Question: I am trying to solve a sql query where there are three table TABLE 1, TABLE 2 AND TABLE3 as in given image below

as in Table1 there are two columns user_id and user_name . in table 2 there are three columns id1(auto generated) , user_id (same as table1's user_id) and role_id. In table 3 again there are three columns id2(auto generated), role_id(same as table2's role_id) and role_name. Finally i am expecting a resulted table as given resultant table where there is a choosen rows and separated by comma "," .Please give idea or query to solve this.
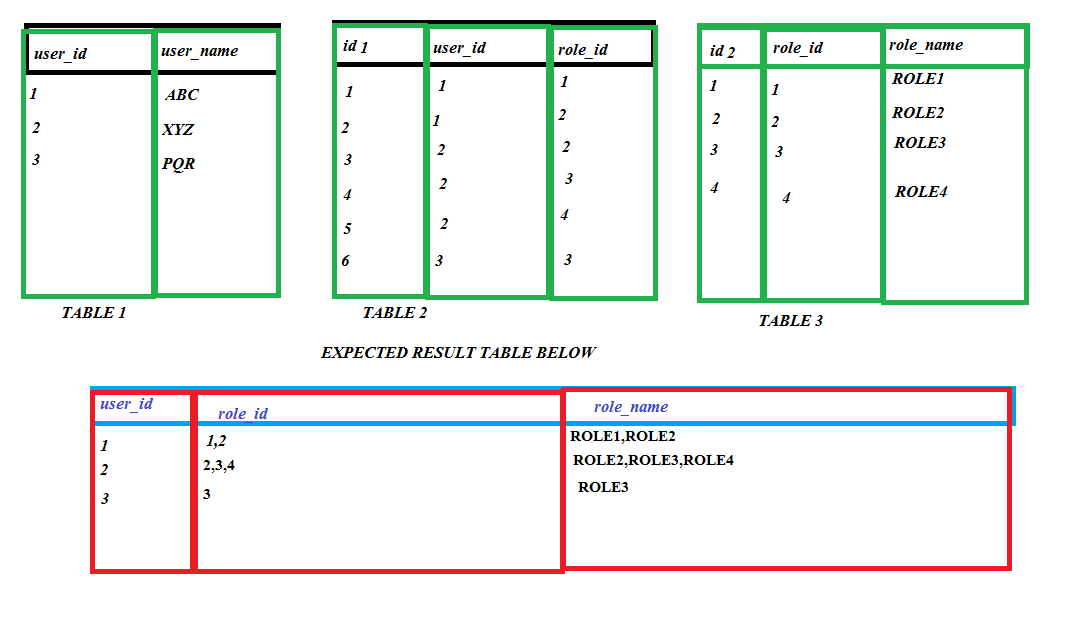
Answer: Idea here is 'For XML path' which will 'concat' your 'rows' into CSV
'''
SELECT ', ' + d.roleid as Concat_roleid
FROM table3 d
FOR XML PATH('')
SELECT a.userid,
Stuff((SELECT ', ' + d.roleid
FROM table3 d
WHERE d.id2 = c.id2
FOR XML PATH('')), 1, 2, '') Roleid,
Stuff((SELECT ', ' + e.Rolename
FROM table3 e
WHERE e.id2 = c.id2
FOR XML PATH('')), 1, 2, '') Rolename
FROM table1 a
JOIN table2 B
ON a.userid = b.userid
JOIN table3 C
ON c.roleid = b.roleid
GROUP BY a.userid
'''